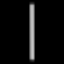
Label: line